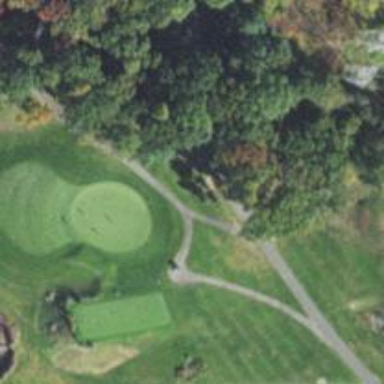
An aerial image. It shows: Golf cartpath that is also road path.